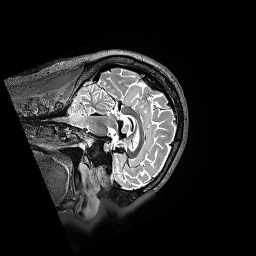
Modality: T2w
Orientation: sagittal
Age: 36
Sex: male